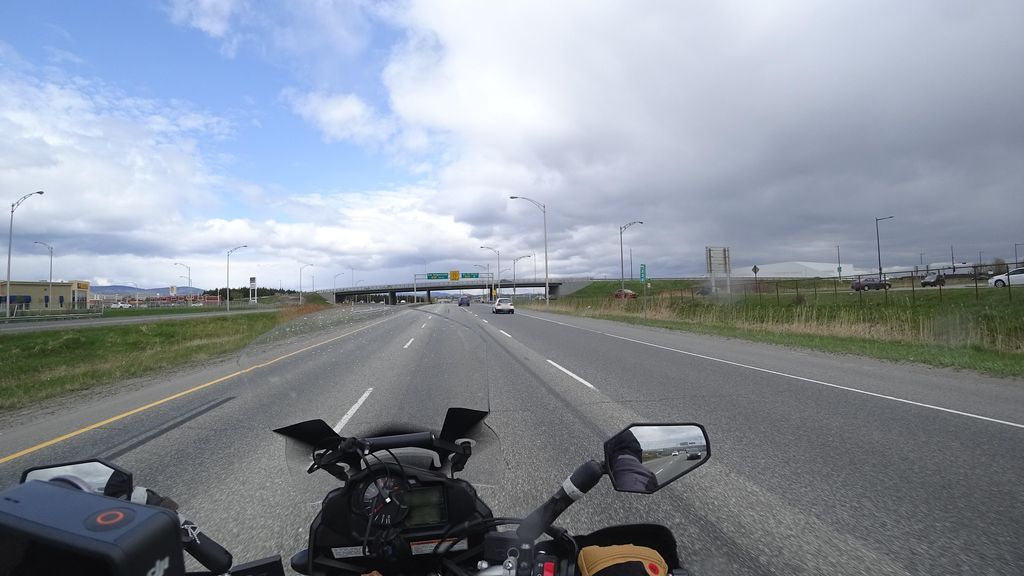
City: quebec_city